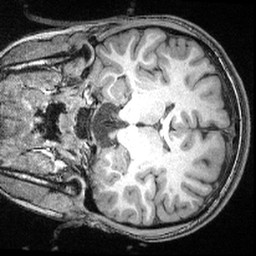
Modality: T1w
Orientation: coronal
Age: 14
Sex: female
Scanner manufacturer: siemens
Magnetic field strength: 3 T
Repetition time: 2.4 s
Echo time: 0.00374 s